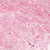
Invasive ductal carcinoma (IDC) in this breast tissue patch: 0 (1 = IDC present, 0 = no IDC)